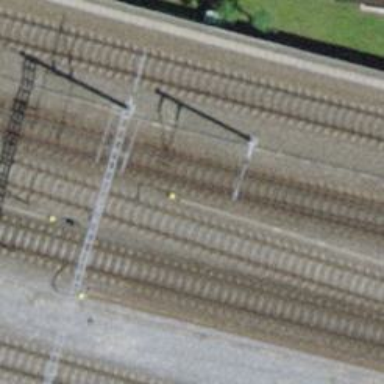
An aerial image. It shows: Railway switch with the turnout side on the left.